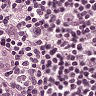
Metastatic tissue present: yes